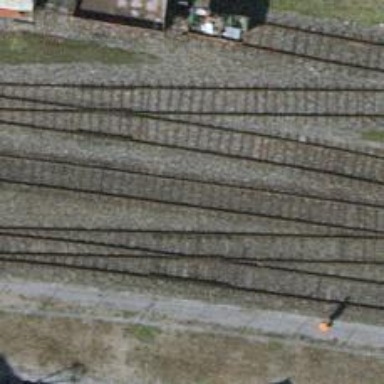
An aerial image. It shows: Preserved railway with electrified contact lines running through service yard.